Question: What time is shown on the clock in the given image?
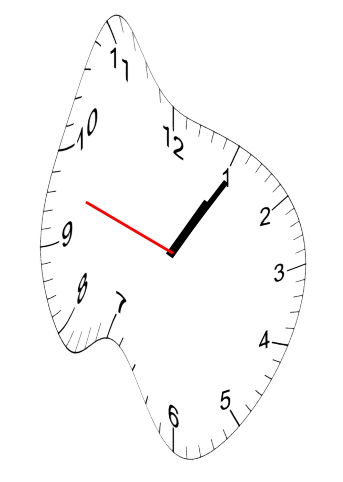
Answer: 01:05:48